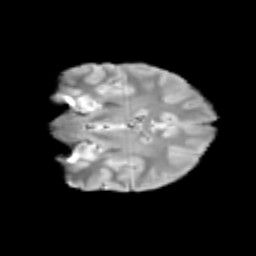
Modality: T2w
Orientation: coronal
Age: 14
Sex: female
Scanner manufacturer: siemens
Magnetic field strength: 3 T
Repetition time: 3.8 s
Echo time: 0.07 s